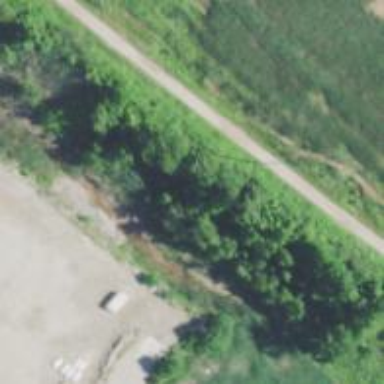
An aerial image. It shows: Power pole.